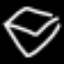
Label: diamond